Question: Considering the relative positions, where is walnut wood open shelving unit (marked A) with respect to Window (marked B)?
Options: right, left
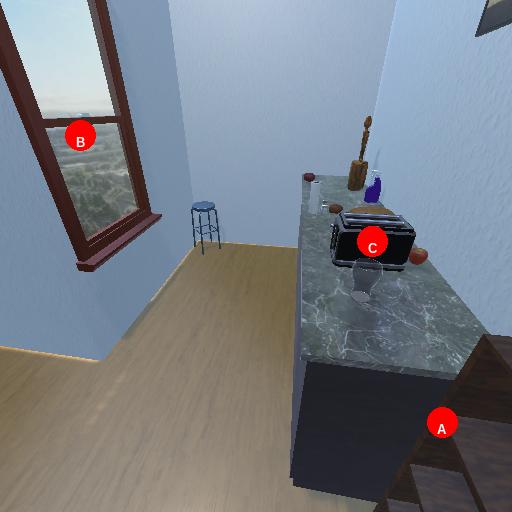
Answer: right